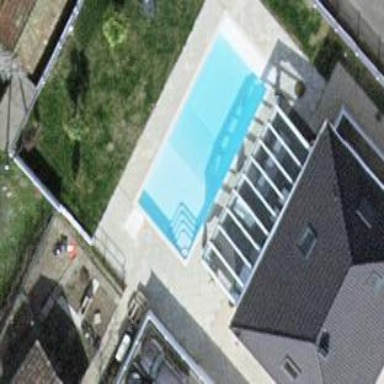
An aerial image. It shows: Swimming pool located in leisure land.